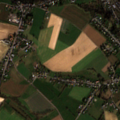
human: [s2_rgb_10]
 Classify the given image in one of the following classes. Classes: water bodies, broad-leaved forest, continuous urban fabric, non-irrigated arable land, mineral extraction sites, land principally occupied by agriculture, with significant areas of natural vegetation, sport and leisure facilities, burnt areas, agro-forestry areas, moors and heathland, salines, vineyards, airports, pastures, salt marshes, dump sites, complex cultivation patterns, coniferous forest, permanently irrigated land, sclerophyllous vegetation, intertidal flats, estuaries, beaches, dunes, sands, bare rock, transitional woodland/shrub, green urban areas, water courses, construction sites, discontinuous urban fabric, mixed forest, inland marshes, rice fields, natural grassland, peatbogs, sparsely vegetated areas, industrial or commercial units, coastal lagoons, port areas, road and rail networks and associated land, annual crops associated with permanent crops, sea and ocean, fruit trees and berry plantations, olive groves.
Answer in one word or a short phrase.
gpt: discontinuous urban fabric, non-irrigated arable land, pastures, complex cultivation patterns